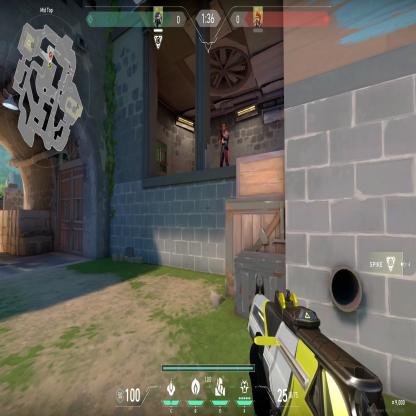
Label: enemy